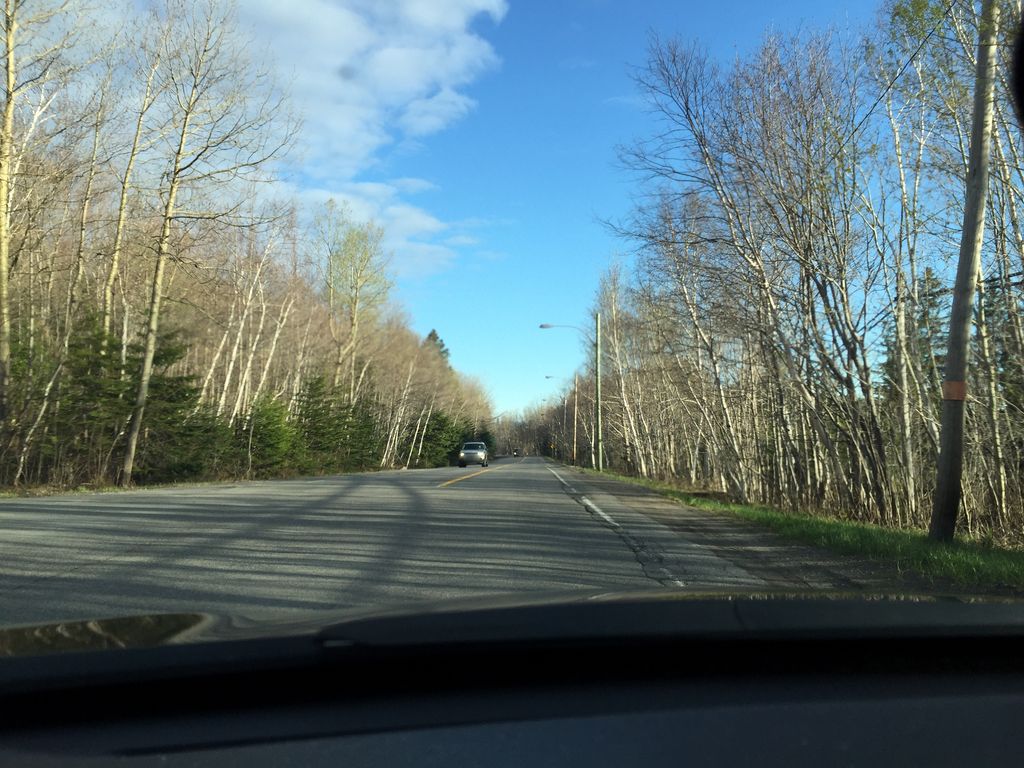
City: quebec_city